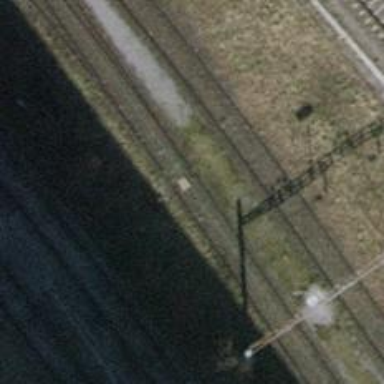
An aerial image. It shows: Railway switch.